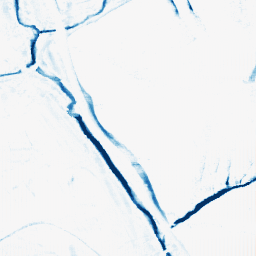
Category: morphological
Decomposition family: morphological_rect
Decomposition parameters: operation: closing
width: 10
height: 5
Upsampling method: fft_zeropad
Upsampling parameters: scale: 2
Upsampling scale: 2